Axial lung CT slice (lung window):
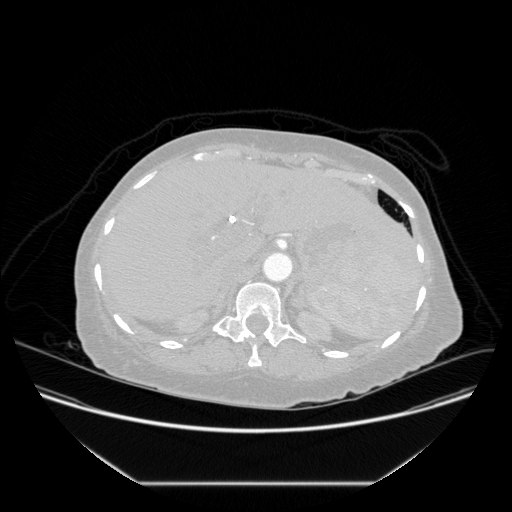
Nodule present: no